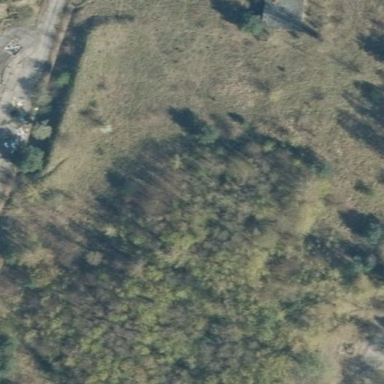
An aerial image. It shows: Patch of scrub vegetation.